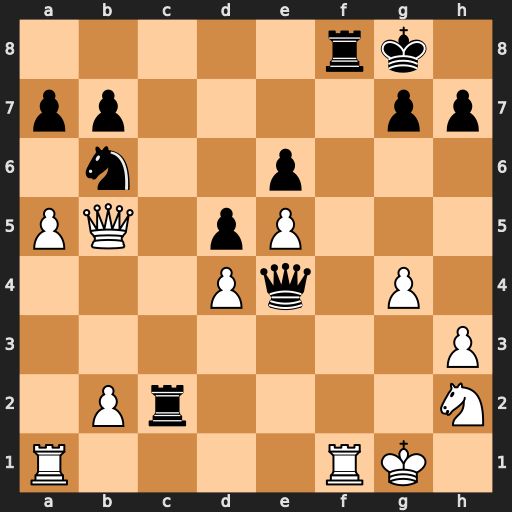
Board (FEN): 5rk1/pp4pp/1n2p3/PQ1pP3/3Pq1P1/7P/1Pr4N/R4RK1
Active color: w
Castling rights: -
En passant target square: -
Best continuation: Rxf8+ Kxf8 Rf1+